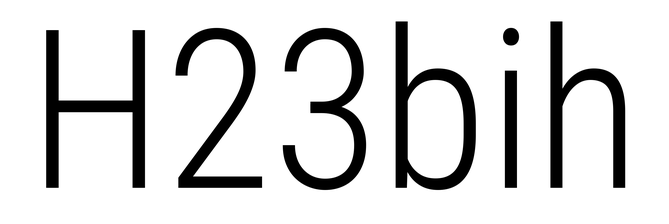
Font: Roboto_Condensed_Light